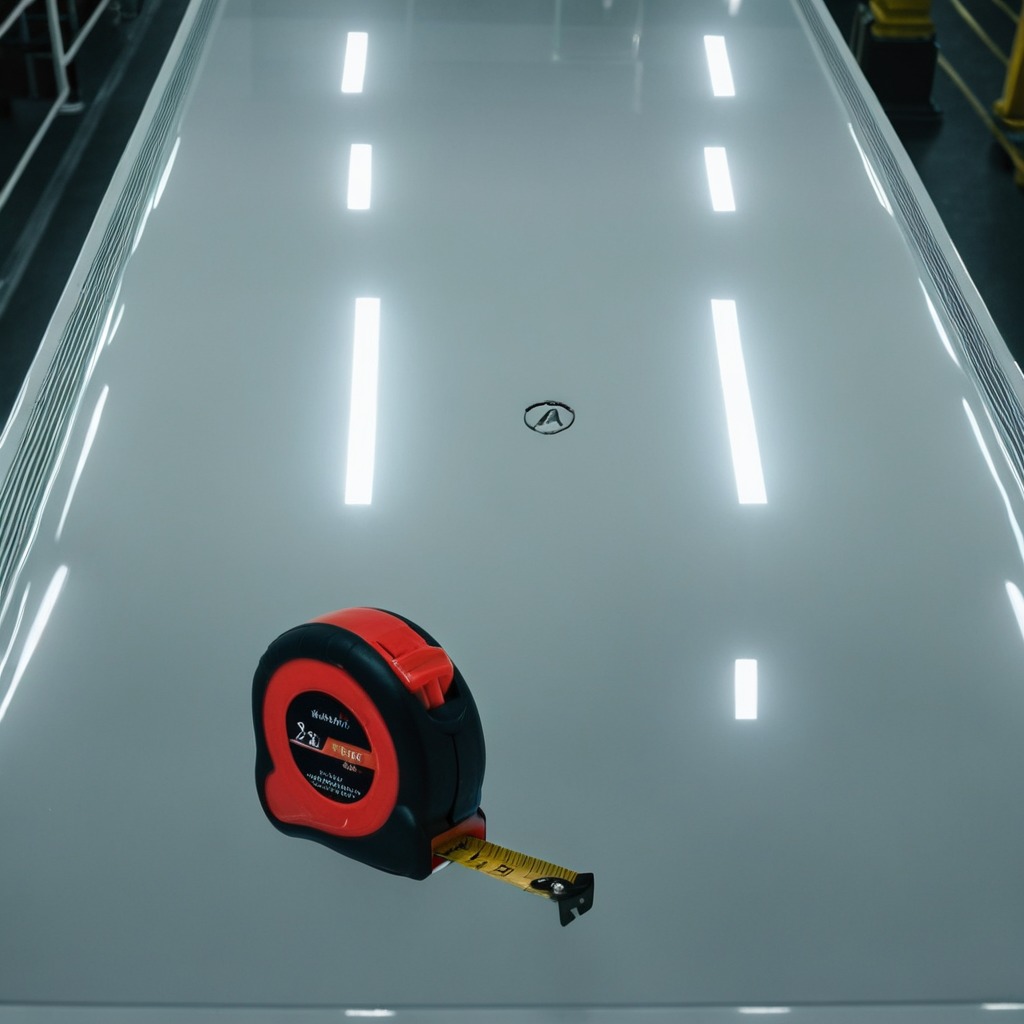
A measuring tape lies on the table in the ship maintenance bay.